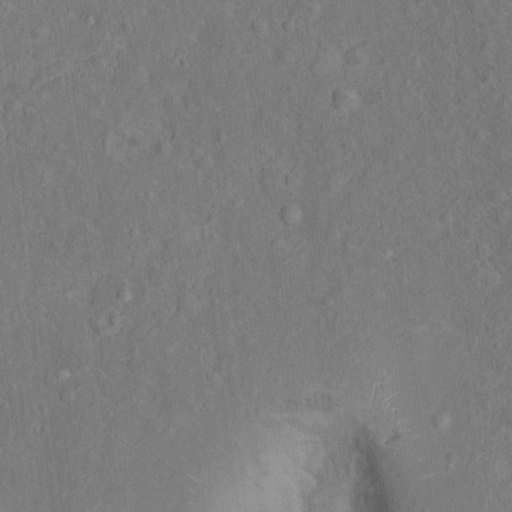
Classes present: Background, Cone